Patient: sex F, age 58
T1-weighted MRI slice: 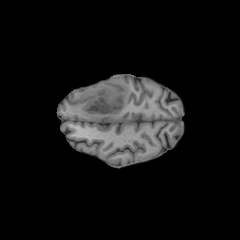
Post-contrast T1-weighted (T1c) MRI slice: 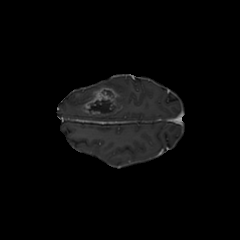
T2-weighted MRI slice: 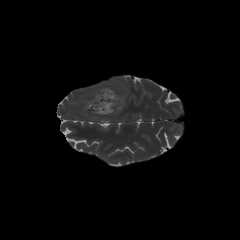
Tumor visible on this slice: yes
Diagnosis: Glioblastoma, IDH-wildtype
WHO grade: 4